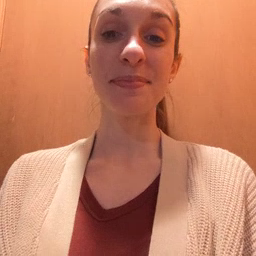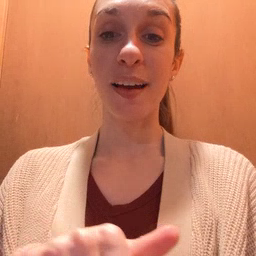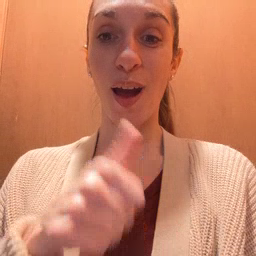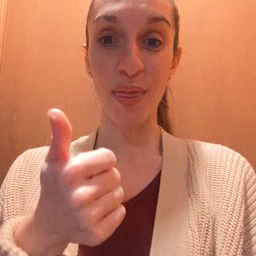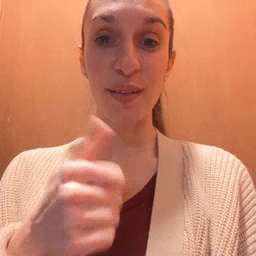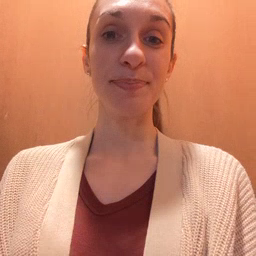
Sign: another